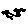
Label: cat